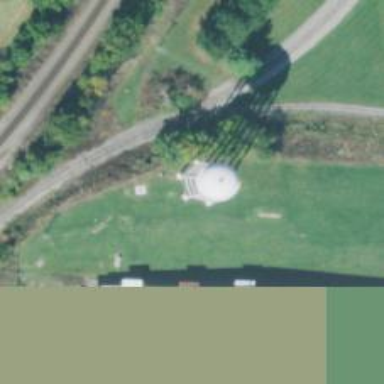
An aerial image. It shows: Water tower that is man-made.